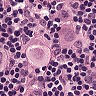
Metastatic tissue present: yes